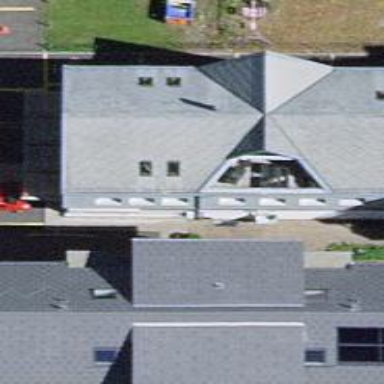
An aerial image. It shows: Veterinary facility.